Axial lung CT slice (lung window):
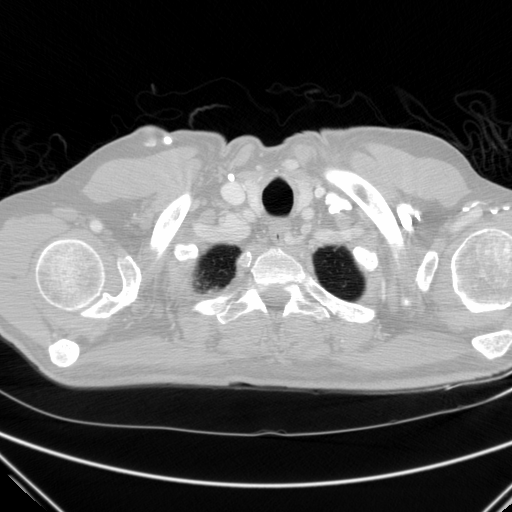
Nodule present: no